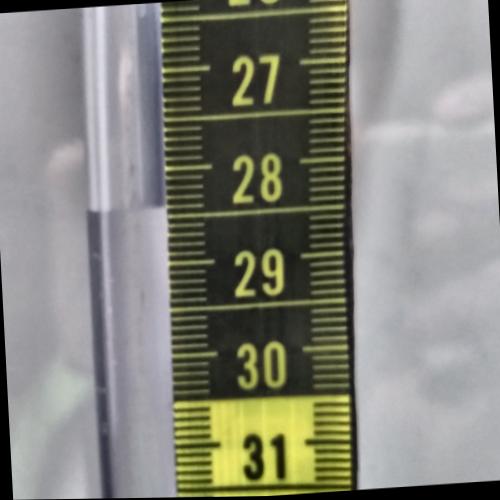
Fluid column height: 28.4 cm